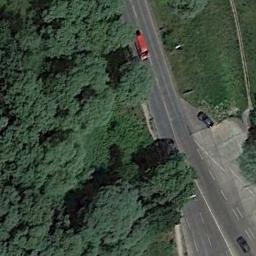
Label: freeway